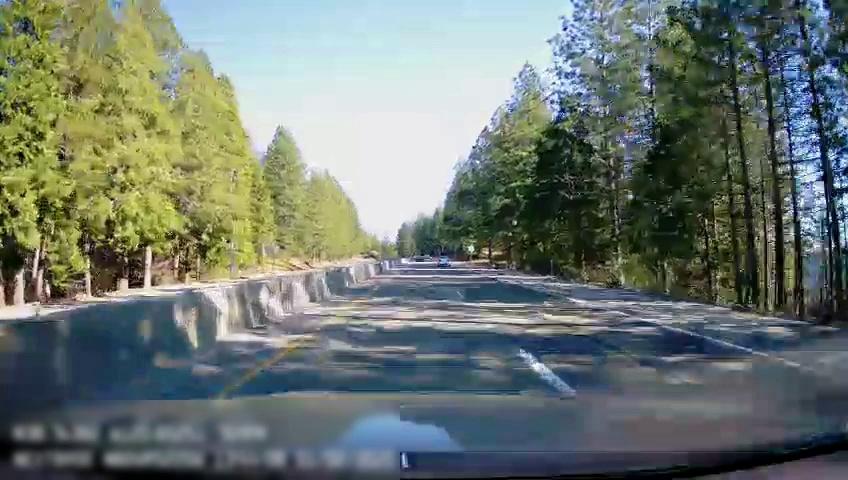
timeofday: Day
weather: Sunny
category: Drivable Space
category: Drivable Space
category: Vehicles | Car
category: Lanes | Alternate Lane
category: Lanes | Current Lane
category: Lanes | Alternate Lane